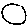
Label: circle